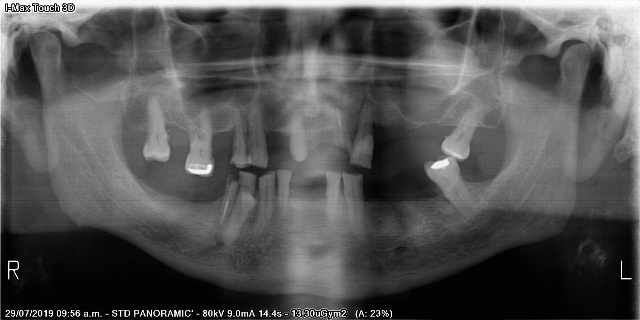
adult